Question: '
<URL>

'I have a table structure as in the attached image and my json structure is like this
I could able to form the table upto locations but not able to access the router details as i am not getting the scope of the location variable
This JSON looks complex to me and cant able to get the scope of the varaible for framing the table structure as required. I tried forming table inside the table also but in that also scope is not available as the inner table tag gets ended up
Please help me to form the table structure
'''
[
{
"regionName": "Australia",
"locations": [
{
"locationname": "sydney",
"routers": [
{
"routername": "S1",
"installed": "1",
"provisioned": "1",
"delata": "2",
"maximum": "2"
},
{
"routername": "S2",
"installed": "1",
"provisioned": "2",
"delata": "2",
"maximum": "2"
}
]
},
{
"locationname": "Honkong",
"routers": [
{
"routername": "H1",
"installed": "1",
"provisioned": "8",
"delata": "6",
"maximum": "9"
},
{
"routername": "Hungeri",
"installed": "1",
"provisioned": "6",
"delata": "5",
"maximum": "9"
}
]
}
]
},
{
"regionName": "India",
"locations": [
{
"locationname": "Banglore",
"routers": [
{
"routername": "T1",
"installed": "1",
"provisioned": "9",
"delata": "5",
"maximum": "4"
},
{
"routername": "T2",
"installed": "1",
"provisioned": "6",
"delata": "5",
"maximum": "9"
}
]
},
{
"locationname": "Mumbai",
"routers": [
{
"routername": "M1",
"installed": "1",
"provisioned": "6",
"delata": "6",
"maximum": "9"
},
{
"routername": "M2",
"installed": "1",
"provisioned": "6",
"delata": "5",
"maximum": "9"
}
]
}
]
}
]
'''
This is what i have tried
'''
<table>
<thead>
<th> Regions </th>
<th> Location </th>
<th> Routers </th>
</thead>
<tbody ng-repeat="regions in finalJson">
<tr ng-repeat-start="tempLocation in regions.locations"> </tr>
<tr>
<td rowspan=""4>{{regions.regionName}}</td>
<td rowspan="2">
<table>
<tbody>
<tr ng-repeat-start="location in regions.locations">
<td> {{location.locationname}}</td>
</tr>
<tr ng-repeat-end></tr>
</tbody>
</table>
</td>
<td >
<table>
<tbody ng-repeat="router in tempLocation.routers">
<tr>
<td>{{router.routername}}</td>
</tr>
</tbody>
</table>
</td>
</tr>
<tr ng-repeat-end></tr>
</tbody>
</table>
'''
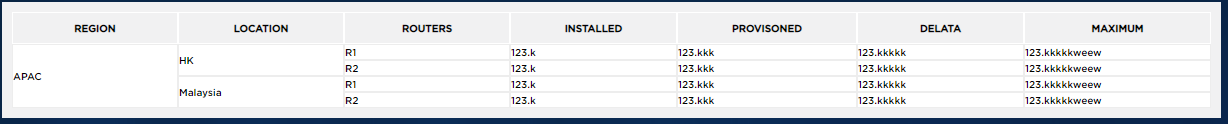
Answer: Here a sample <URL>
'''
<table id="customers">
<thead>
</thead>
<tbody>
<tr>
<th> Regions </th>
<th> Location </th>
<th> Routers </th>
</tr>
<tr ng-repeat="data in dataList">
<td>{{data.regionName}}</td>
<td>
<table>
<tr ng-repeat="location in data.locations">
<td>{{location.locationname}}</td>
</tr>
</table>
</td>
<td>
<table>
<tr ng-repeat="location in data.locations">
<td>
<table>
<tr ng-repeat="route in location.routers">
<td>{{route.routername}}</td>
</tr>
</table>
</td>
</tr>
</table>
</td>
</tr>
</tbody>
</table>
'''
Just check for the css styles to make it look similar to what you are seeing in the code. Also see if 'div' could be a better choice than 'table' , its upto you